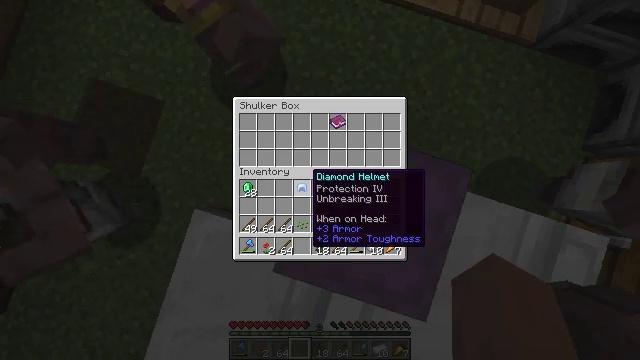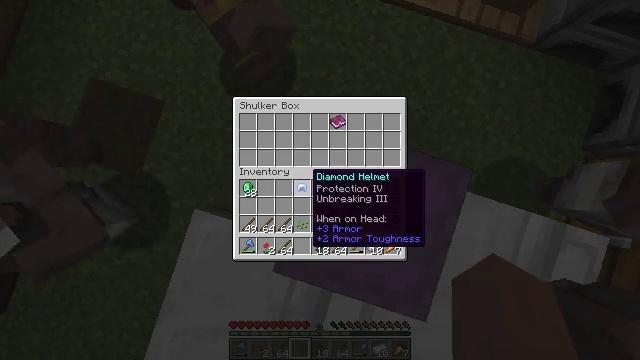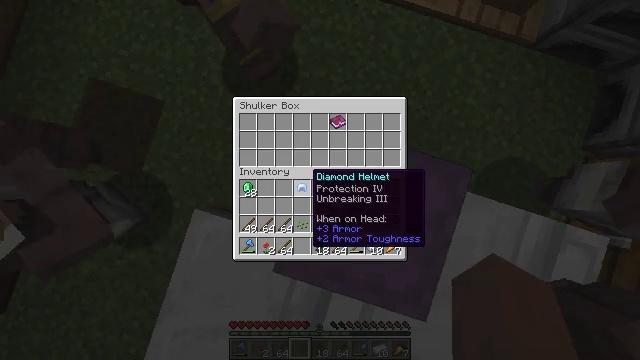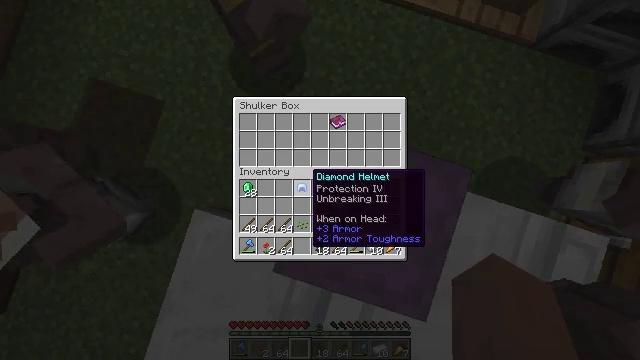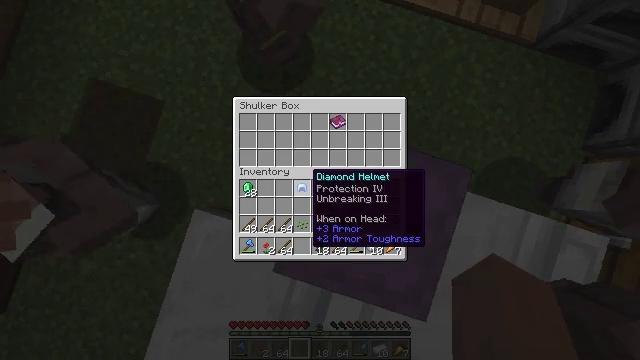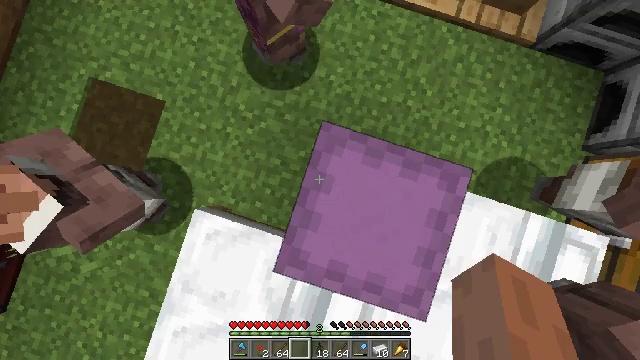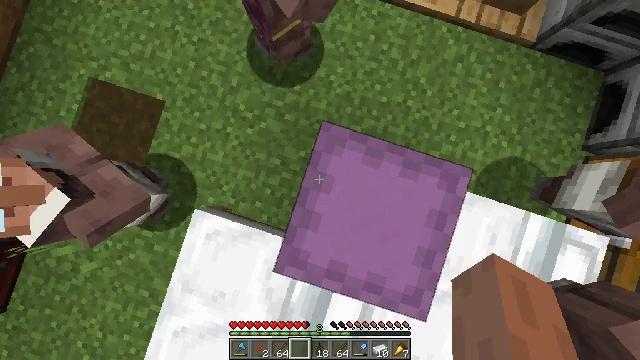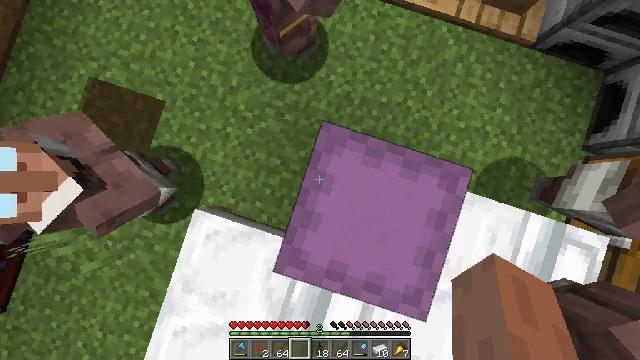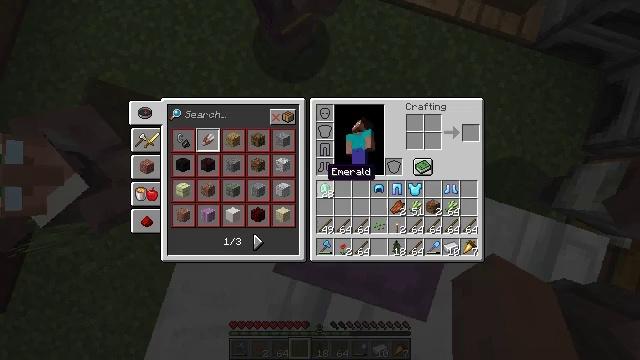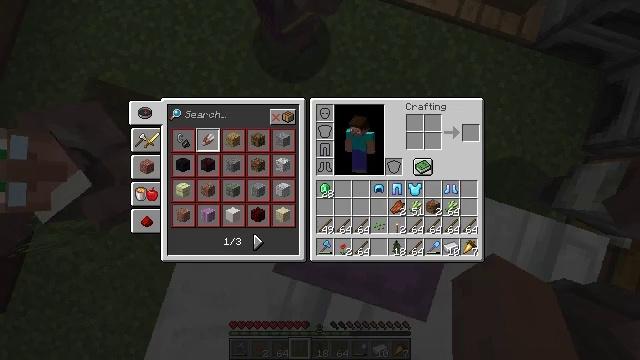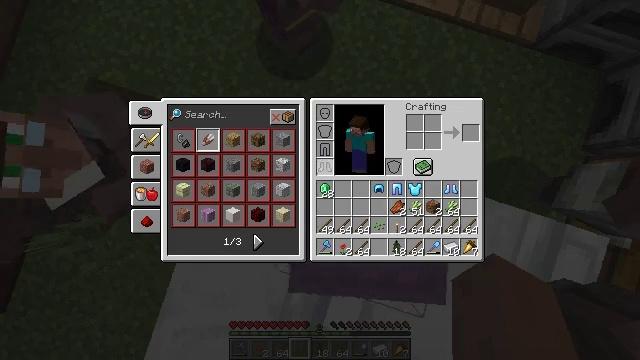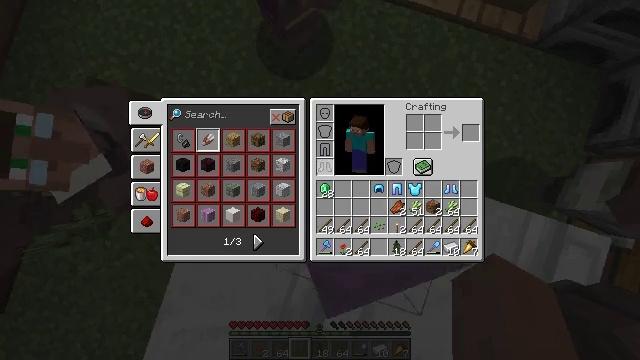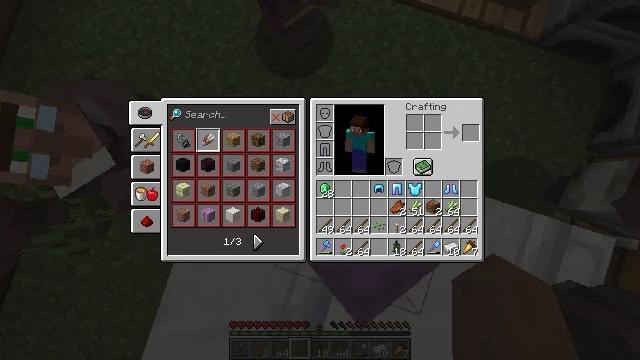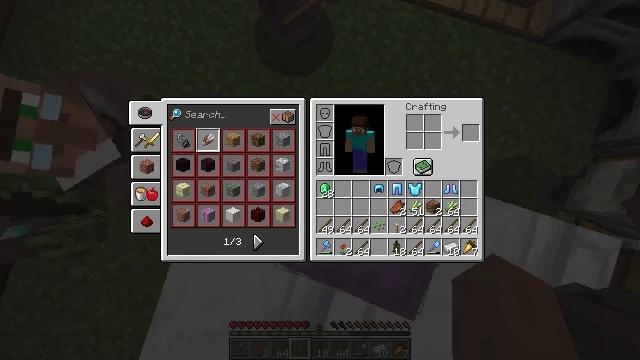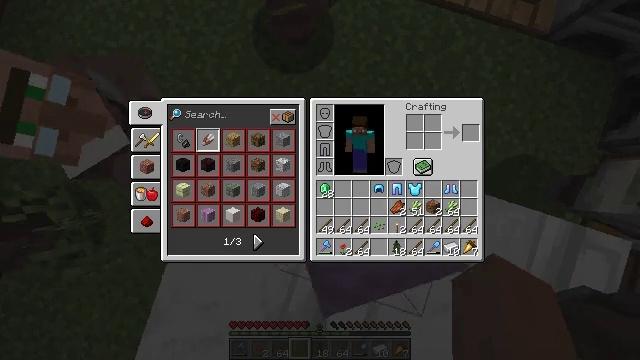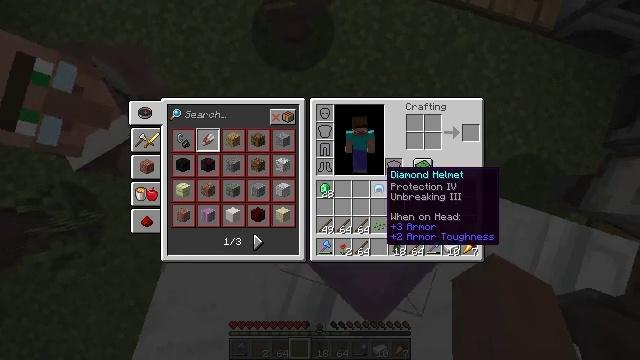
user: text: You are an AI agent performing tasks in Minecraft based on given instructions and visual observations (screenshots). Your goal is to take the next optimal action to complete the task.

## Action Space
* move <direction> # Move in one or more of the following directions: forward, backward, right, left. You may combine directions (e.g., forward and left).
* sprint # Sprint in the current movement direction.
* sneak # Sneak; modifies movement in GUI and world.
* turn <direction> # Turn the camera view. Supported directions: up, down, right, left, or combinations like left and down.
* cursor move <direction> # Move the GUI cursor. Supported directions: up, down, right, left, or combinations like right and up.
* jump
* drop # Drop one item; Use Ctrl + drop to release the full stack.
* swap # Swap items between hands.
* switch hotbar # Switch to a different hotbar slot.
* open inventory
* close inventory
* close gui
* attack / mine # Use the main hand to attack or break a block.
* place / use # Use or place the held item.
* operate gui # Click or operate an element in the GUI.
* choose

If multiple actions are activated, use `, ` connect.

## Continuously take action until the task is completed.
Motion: motion action
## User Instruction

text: Collect the shulker box to move it.
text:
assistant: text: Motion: sneak
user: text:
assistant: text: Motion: sneak
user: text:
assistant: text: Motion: sneak
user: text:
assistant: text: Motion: no_op
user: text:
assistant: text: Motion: no_op
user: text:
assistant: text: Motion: close gui
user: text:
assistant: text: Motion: no_op
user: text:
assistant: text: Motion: open inventory
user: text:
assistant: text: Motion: open inventory
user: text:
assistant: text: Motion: open inventory
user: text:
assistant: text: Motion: cursor move right
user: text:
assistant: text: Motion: sneak, cursor move right
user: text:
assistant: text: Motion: sneak, cursor move right
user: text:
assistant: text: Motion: sneak, cursor move right and down
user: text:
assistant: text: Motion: sneak, cursor move right
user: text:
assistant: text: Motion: sneak
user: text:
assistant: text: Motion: sneak
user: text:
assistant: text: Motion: sneak
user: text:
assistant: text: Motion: sneak
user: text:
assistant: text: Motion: sneak
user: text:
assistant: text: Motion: sneak
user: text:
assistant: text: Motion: sneak
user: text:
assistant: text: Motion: sneak
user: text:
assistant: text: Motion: sneak, operate gui
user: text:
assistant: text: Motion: sneak, operate gui
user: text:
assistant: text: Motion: sneak, cursor move right
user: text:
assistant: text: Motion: sneak
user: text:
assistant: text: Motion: sneak
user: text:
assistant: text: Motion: sneak
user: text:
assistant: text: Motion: sneak